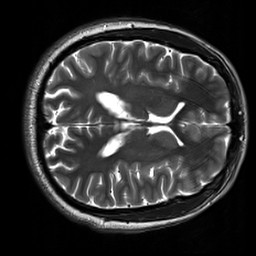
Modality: T2w
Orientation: axial
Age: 27
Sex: male
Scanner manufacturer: siemens
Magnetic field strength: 3 T
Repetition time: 7 s
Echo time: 0.09 s